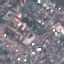
Label: Residential